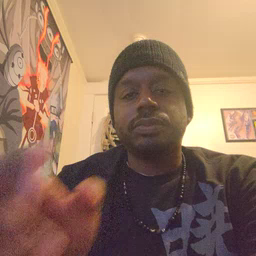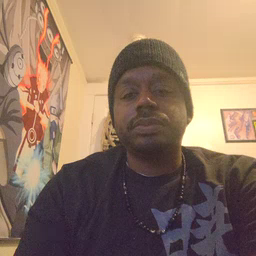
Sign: bedroom